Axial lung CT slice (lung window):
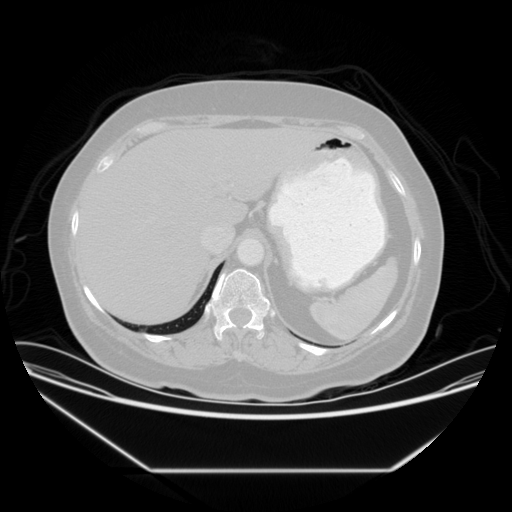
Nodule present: no